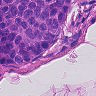
Metastatic tissue present: yes